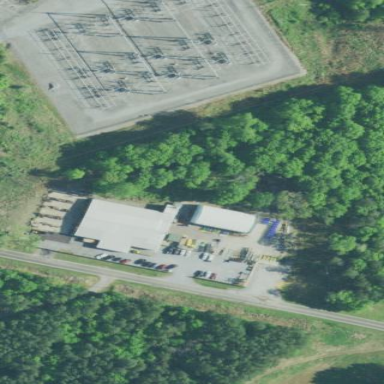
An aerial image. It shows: Power substation with fence around it. The substation is used for switching.